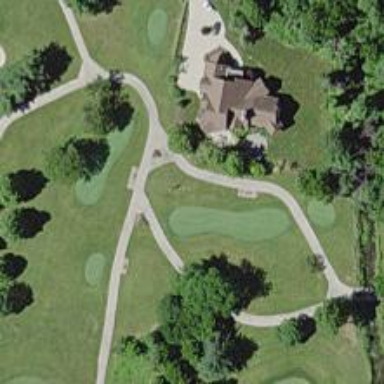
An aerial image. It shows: Grassy area designated as golf tee.